Question: I would like to obtain the following effect using twitter bootstrap. One link for the collapse action, and another link for a different action:

Right now I'm getting this by setting the another link with a pull-right class and padding the item. Is there a better way?
Here's the code that matters (sorry but it's in jade, either way I think it's easily understood)
'''
div.accordion-heading
div.row-fluid
div.span6
a.accordion-toggle(href="#", data-parent="main-accordion", data-toggle="collapse")= "Collapse Link"
div.span6
a.pull-right(style="padding:8px 15px")= "Another Link"
'''
Best Regards
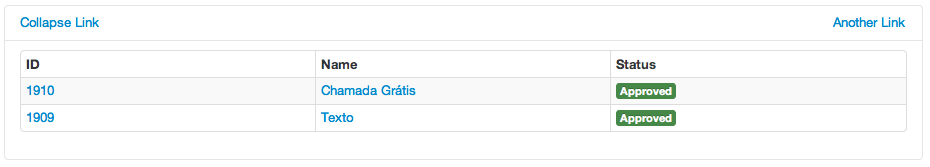
Answer: You might get a bit more clean with that :
'''
div.accordion-heading
div.accordion-toggle.group-accordion-toggle
a(href="#", data-parent="main-accordion", data-toggle="collapse")= "Collapse Link"
a.pull-right= "Another Link"
'''
And that (to avoid the pointer everywhere):
'''
.accordion-toggle.group-accordion-toggle { cursor: inherit; }
'''
<URL>